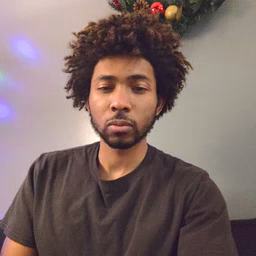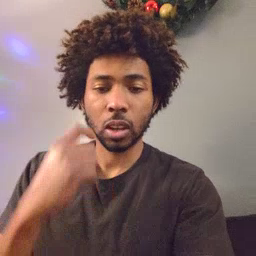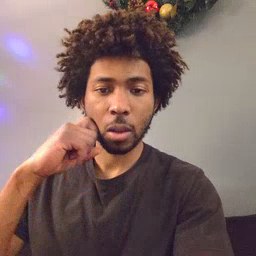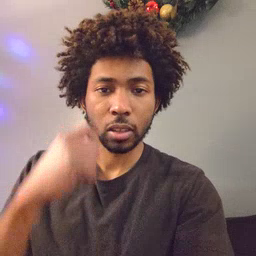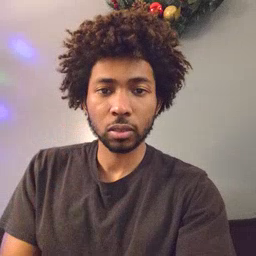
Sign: apple